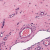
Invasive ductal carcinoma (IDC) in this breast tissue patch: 0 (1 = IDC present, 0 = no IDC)